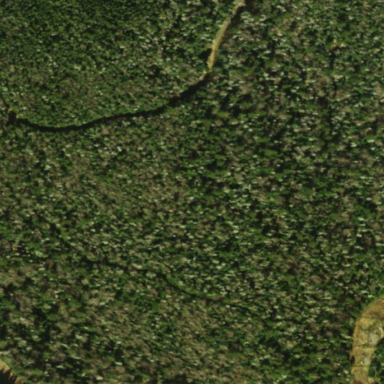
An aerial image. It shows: Coniferous forest area.